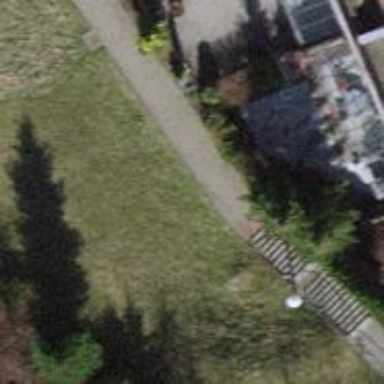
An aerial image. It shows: Footway with fine gravel surface.